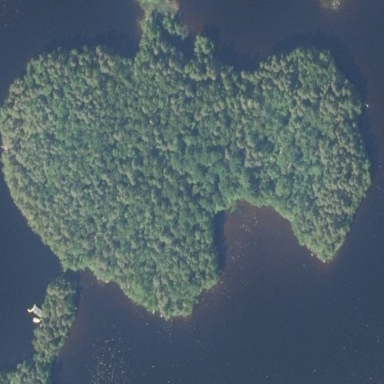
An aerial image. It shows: Island covered with dense forest.